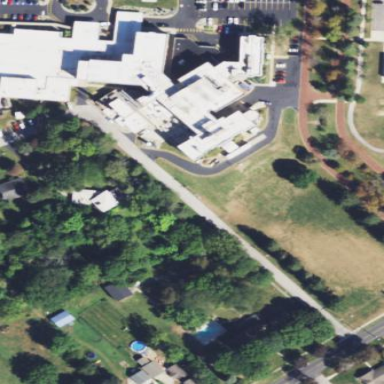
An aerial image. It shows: Hospital building.